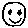
Label: smiley face